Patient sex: M
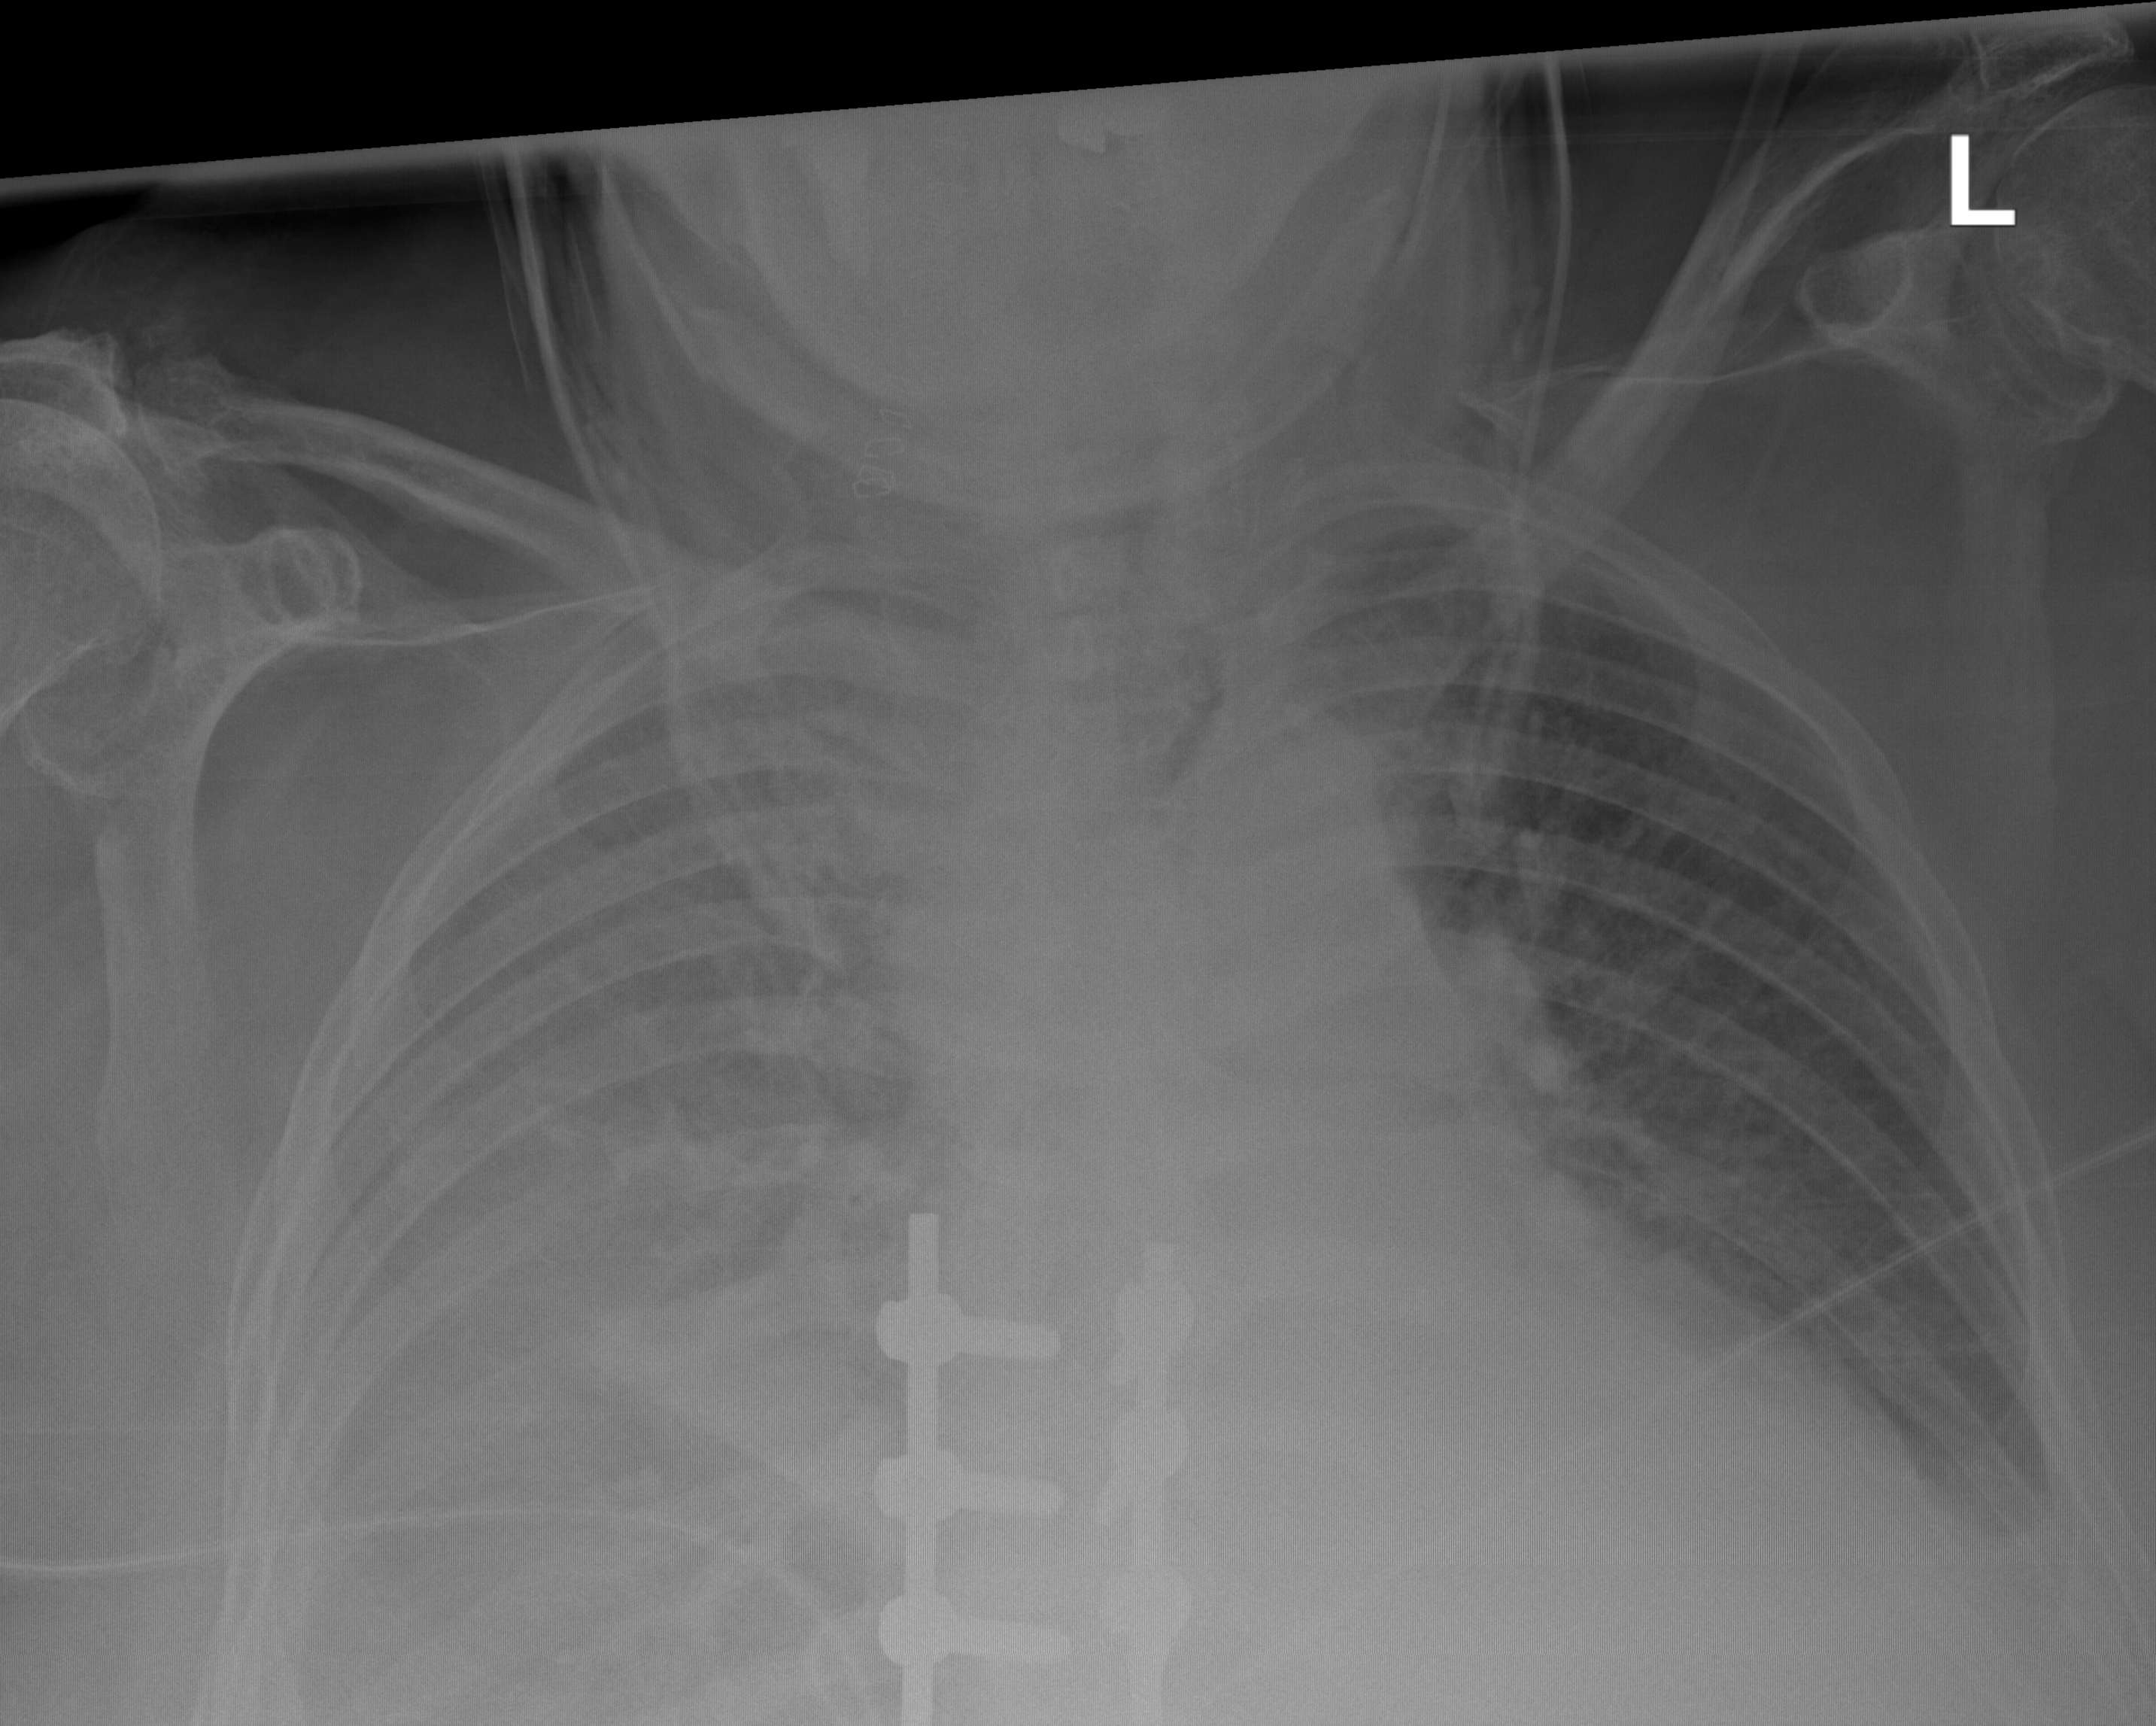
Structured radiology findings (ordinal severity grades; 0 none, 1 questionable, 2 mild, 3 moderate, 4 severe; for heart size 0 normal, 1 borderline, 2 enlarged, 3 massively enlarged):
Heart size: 0
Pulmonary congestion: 2
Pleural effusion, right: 0
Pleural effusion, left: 2
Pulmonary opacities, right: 0
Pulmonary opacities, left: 0
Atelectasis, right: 2
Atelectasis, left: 2